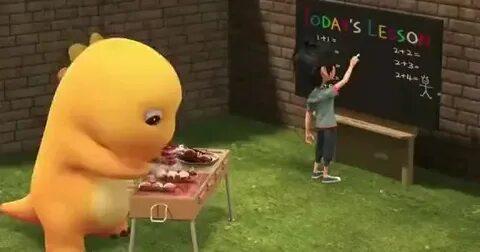
Label: nailong